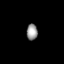
Tissue: lung
Cell type: T cells
Senescence score: 0.1717
Nuclear area (px): 173
Mean DAPI intensity: 151.601